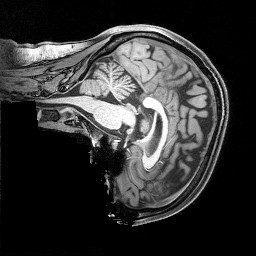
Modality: T1w
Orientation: sagittal
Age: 35
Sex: female
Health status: healthy